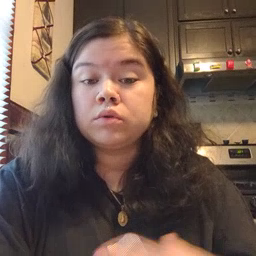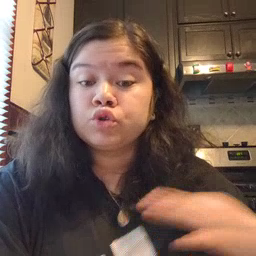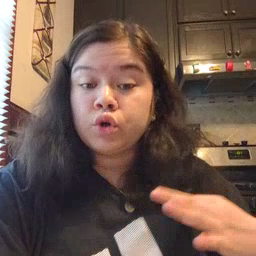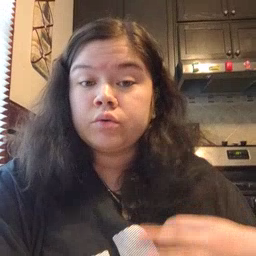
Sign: shirt